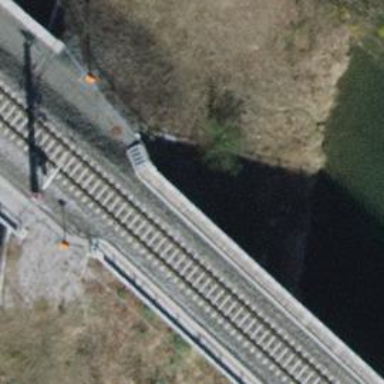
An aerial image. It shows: Main railway track on embankment with electrified contact lines.